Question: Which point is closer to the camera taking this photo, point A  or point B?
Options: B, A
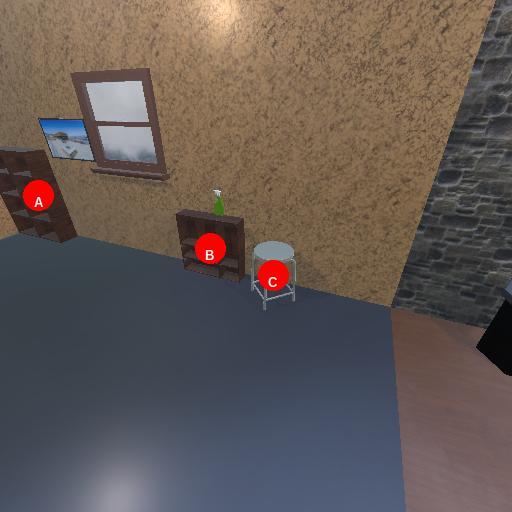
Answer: B